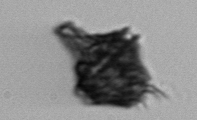
Label: Gonyaulax